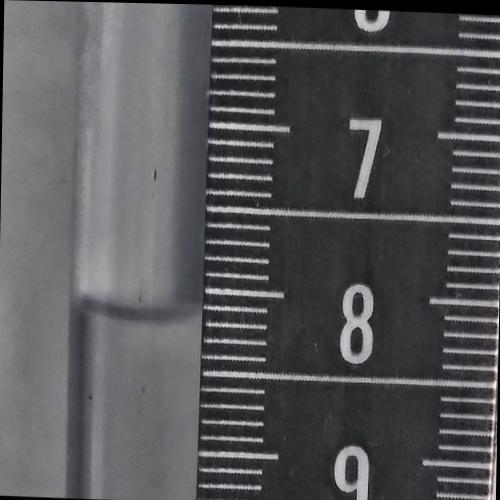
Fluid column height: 8.2 cm